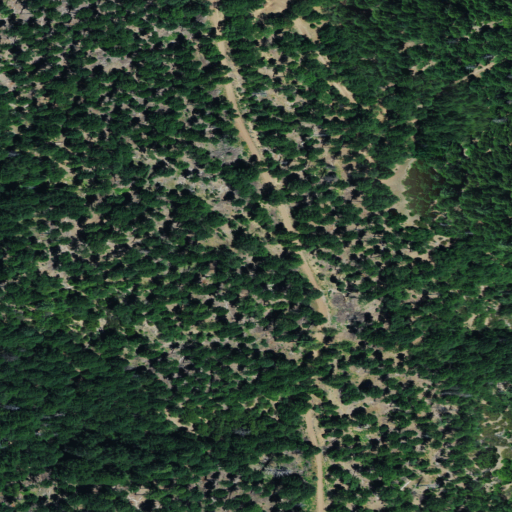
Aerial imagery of ridge(s) in California named Van Horn Ridge containing grassland and open development